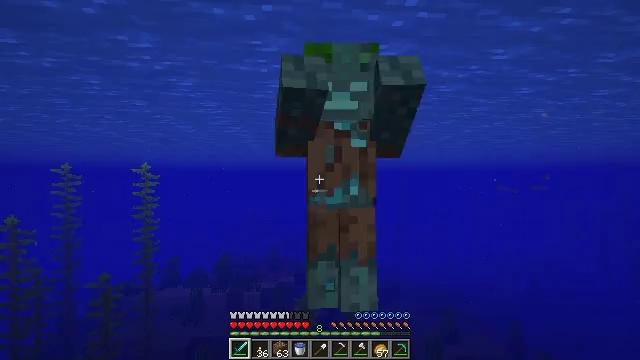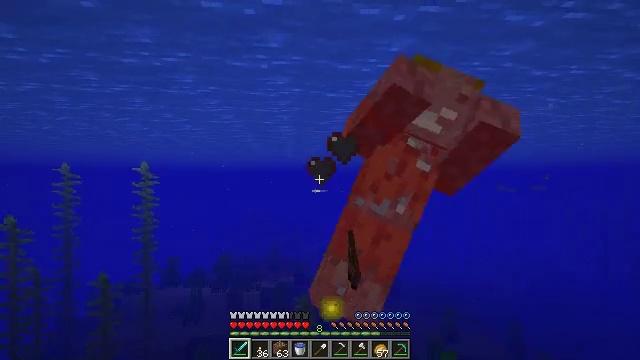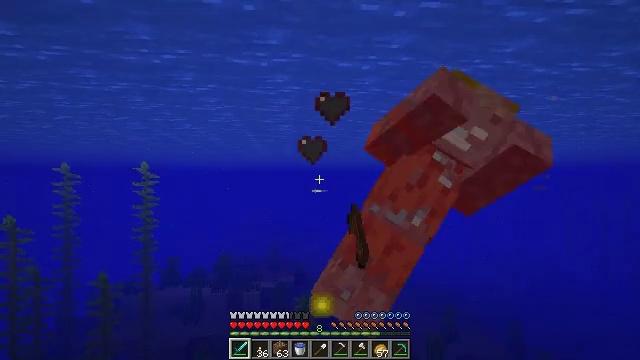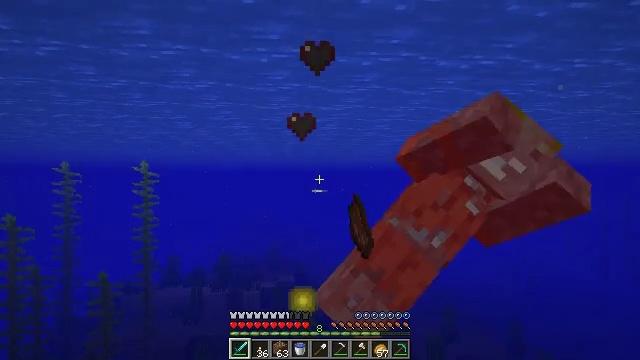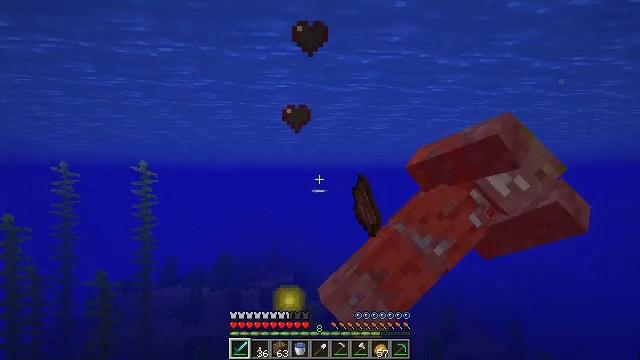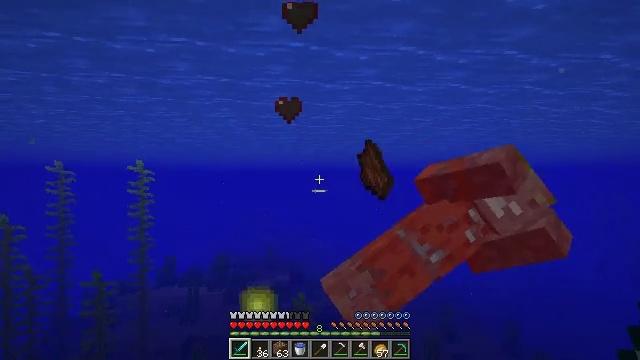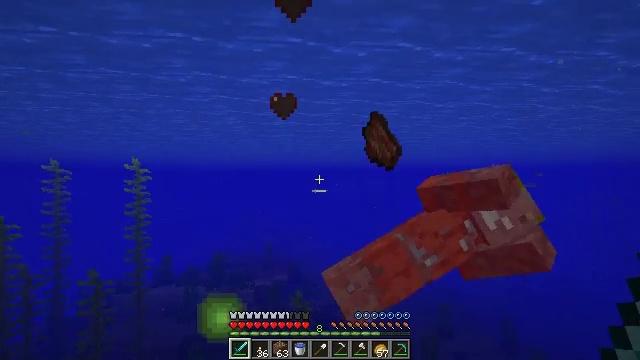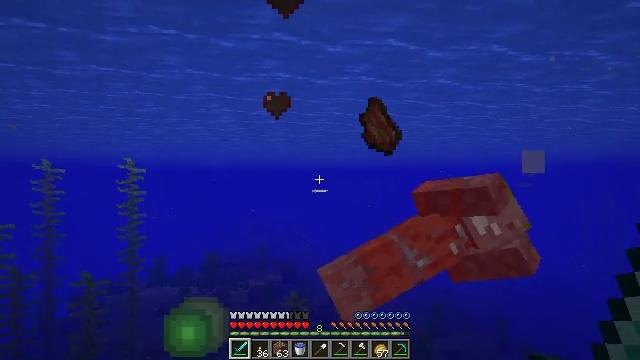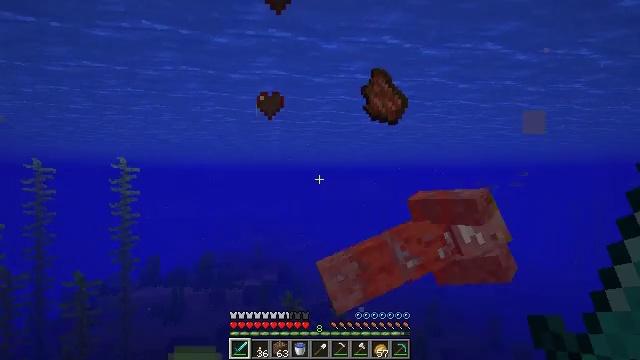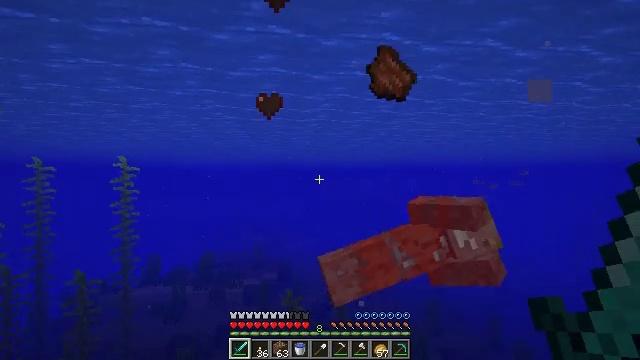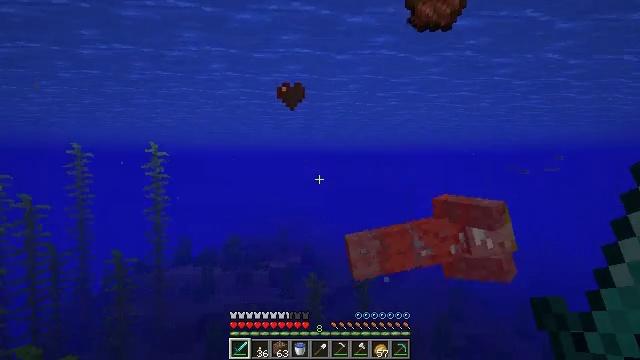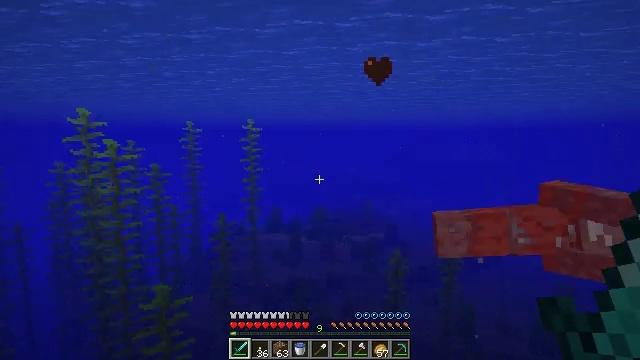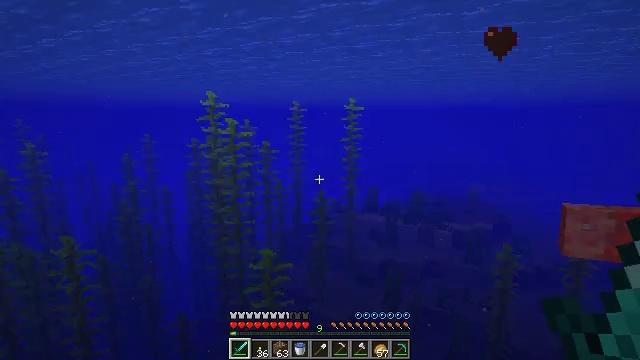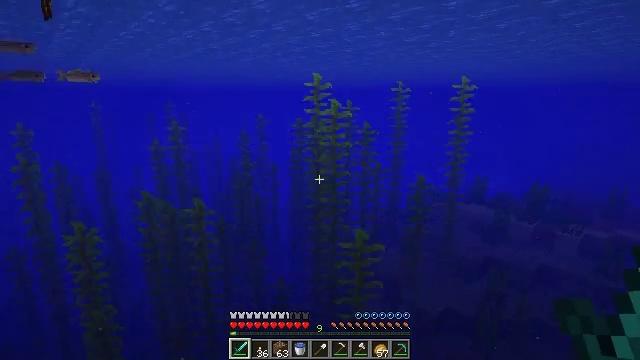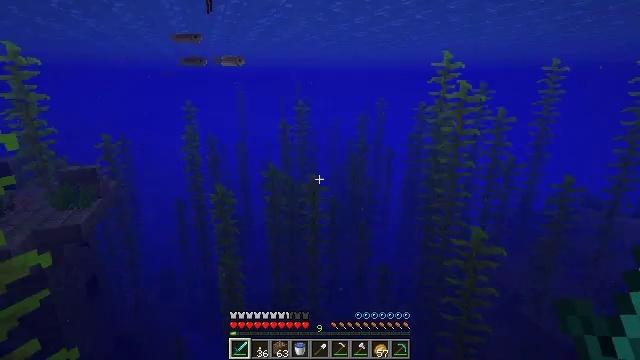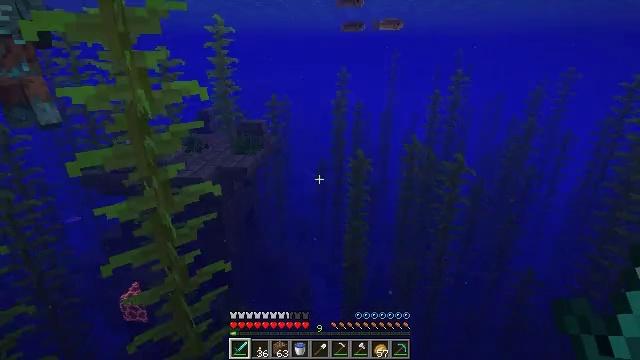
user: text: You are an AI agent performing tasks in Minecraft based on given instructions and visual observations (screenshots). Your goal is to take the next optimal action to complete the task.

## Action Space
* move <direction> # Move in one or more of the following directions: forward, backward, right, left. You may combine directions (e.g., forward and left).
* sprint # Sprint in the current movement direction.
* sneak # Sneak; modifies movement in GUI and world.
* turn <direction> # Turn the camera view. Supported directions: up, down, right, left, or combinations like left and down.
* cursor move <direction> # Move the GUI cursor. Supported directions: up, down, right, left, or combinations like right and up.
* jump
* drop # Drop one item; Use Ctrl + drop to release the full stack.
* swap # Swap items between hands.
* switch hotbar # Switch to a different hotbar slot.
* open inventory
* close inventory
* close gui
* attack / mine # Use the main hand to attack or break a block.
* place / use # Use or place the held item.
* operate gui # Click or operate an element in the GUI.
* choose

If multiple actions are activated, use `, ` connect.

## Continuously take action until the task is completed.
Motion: motion action
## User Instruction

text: Dive and mine the kelp.
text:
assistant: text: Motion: no_op
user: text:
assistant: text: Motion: no_op
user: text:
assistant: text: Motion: no_op
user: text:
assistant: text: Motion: no_op
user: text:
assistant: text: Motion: no_op
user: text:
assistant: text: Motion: no_op
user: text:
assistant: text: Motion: turn right
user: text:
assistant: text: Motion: no_op
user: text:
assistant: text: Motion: no_op
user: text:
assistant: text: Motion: move forward, turn left and down
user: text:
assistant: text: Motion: move forward, turn left and down
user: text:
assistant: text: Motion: move forward, turn left and down
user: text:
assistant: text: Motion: move forward, turn left and down
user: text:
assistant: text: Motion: move forward, turn left and down
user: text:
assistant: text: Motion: move forward, turn left and down
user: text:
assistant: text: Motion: move forward, turn left and down
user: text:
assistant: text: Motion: move forward, turn left and down
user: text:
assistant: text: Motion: move forward, turn left and down
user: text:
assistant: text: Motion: move forward, turn left and down
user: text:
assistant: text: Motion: move forward and move right, turn left
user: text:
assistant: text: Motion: move forward and move right, turn left and down
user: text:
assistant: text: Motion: move right, turn left and down
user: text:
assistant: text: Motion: move right, turn left and down
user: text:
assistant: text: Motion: move right, turn left and down
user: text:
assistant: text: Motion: move right, turn left
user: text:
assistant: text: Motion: move right, turn left
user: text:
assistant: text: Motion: move right
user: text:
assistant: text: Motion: move right, turn right and up
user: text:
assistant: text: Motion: move right, turn right and up
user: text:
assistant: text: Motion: move right, turn right and up